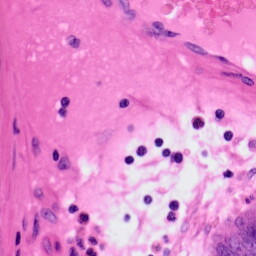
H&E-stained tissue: Colon